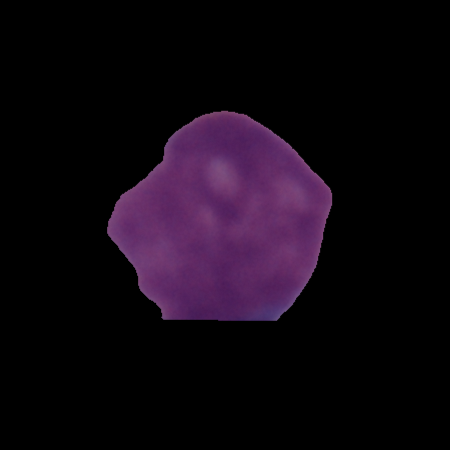
Label: cancer